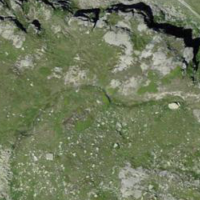
EUNIS habitat code: 31
Species observed at this site:
Kalmia procumbens